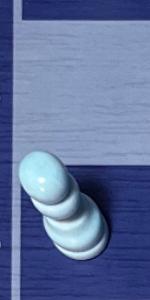
Label: Pawn_White